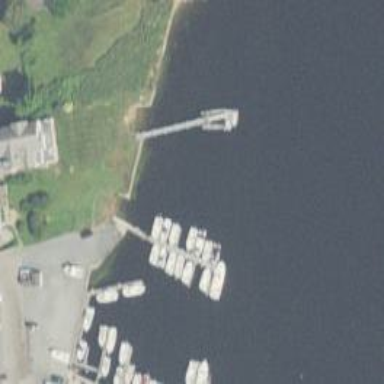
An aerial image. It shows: Man-made pier.